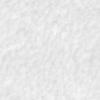
Label: no_change